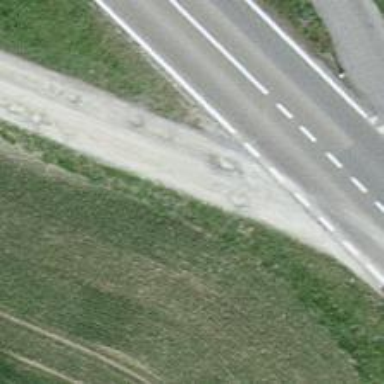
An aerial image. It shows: Service road with grade 1 tracktype.